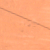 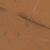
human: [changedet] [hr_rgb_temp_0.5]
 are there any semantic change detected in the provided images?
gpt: The road appears larger.